Field crop: maize
Growth stage: 2
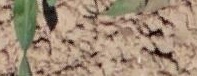
Species: maize